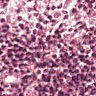
Metastatic tissue present: no